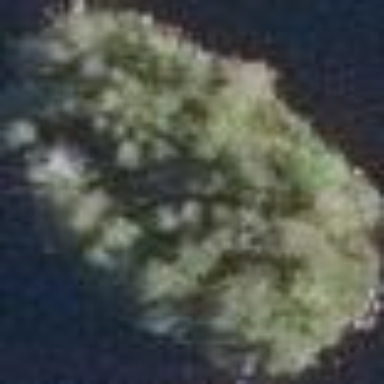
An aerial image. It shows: Islet surrounded by woodland.